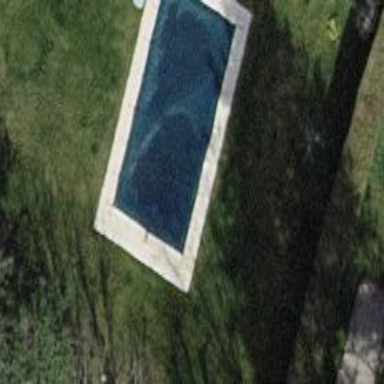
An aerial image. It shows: Swimming pool located in leisure land.